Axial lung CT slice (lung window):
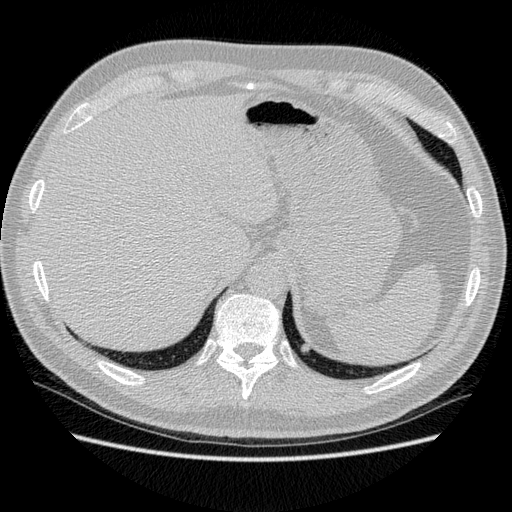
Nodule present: yes
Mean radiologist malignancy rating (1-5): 1.5